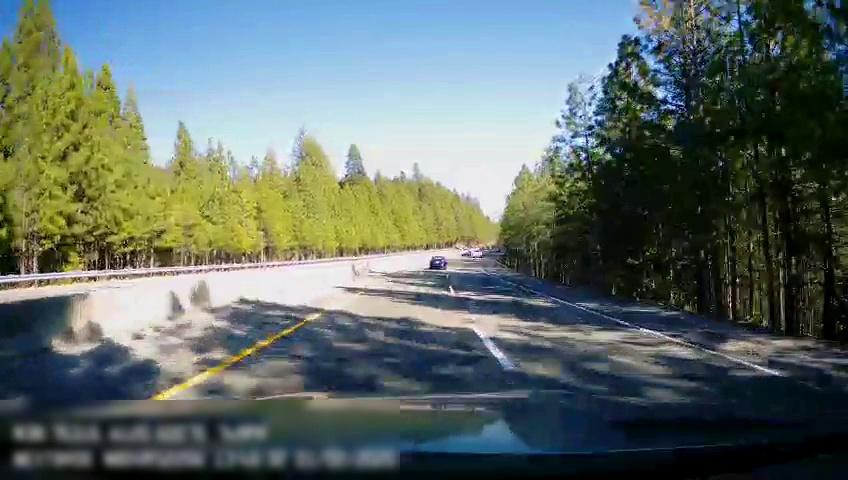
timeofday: Day
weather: Sunny
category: Drivable Space
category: Drivable Space
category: Vehicles | Car
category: Lanes | Current Lane
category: Lanes | Current Lane
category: Lanes | Alternate Lane